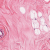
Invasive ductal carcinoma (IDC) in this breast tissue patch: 0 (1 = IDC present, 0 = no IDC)